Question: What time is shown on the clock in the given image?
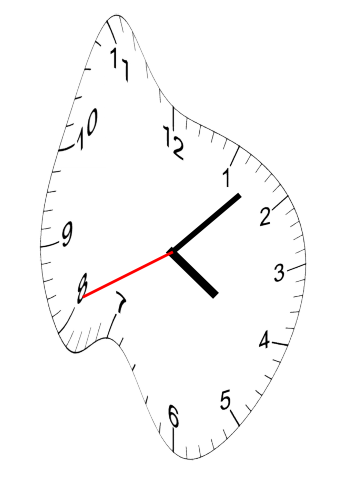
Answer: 04:07:41